Question: In a Rails app, I have the following unicode characters within a row in a column of type: text
'''
🙏🇺🇸-
'''
When I output this in the rails console by calling the module name: Module.find(id).text
It prints it as a small American flag:

Can anyone explain what's happening here? I've read that SQLite uses UTF-8 and UTF-16 for encoding text but I'm not sure if this is due to SQLite or is it something else.
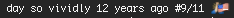
Answer: The first character in the text is U+1F64F PERSON WITH FOLDED HANDS, which, according to comments in the Unicode code chart "can indicate sorrow or regret" and "can indicate pleading". You won't find it in most fonts, so in rendering, you may well see a small rectangle or nothing.
The next two are U+1F1FA REGIONAL INDICATOR SYMBOL LETTER U and U+1F1F8 REGIONAL INDICATOR SYMBOL LETTER S. The relevant <URL> says about such characters: "These characters can be used in pairs to represent regionalcodes. In some emoji implementations, certain pairs may be recognized and displayed by alternate means; for instance, an implementation might recognize F + R and display this
combination with a symbol representing the flag of France."
So it's up to the rendering software to display them as the character pair "US" or to show an iconic US flag. Most programs won't do either of these but will treat them as unknown data.